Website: bh-photo
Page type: customer-info-address
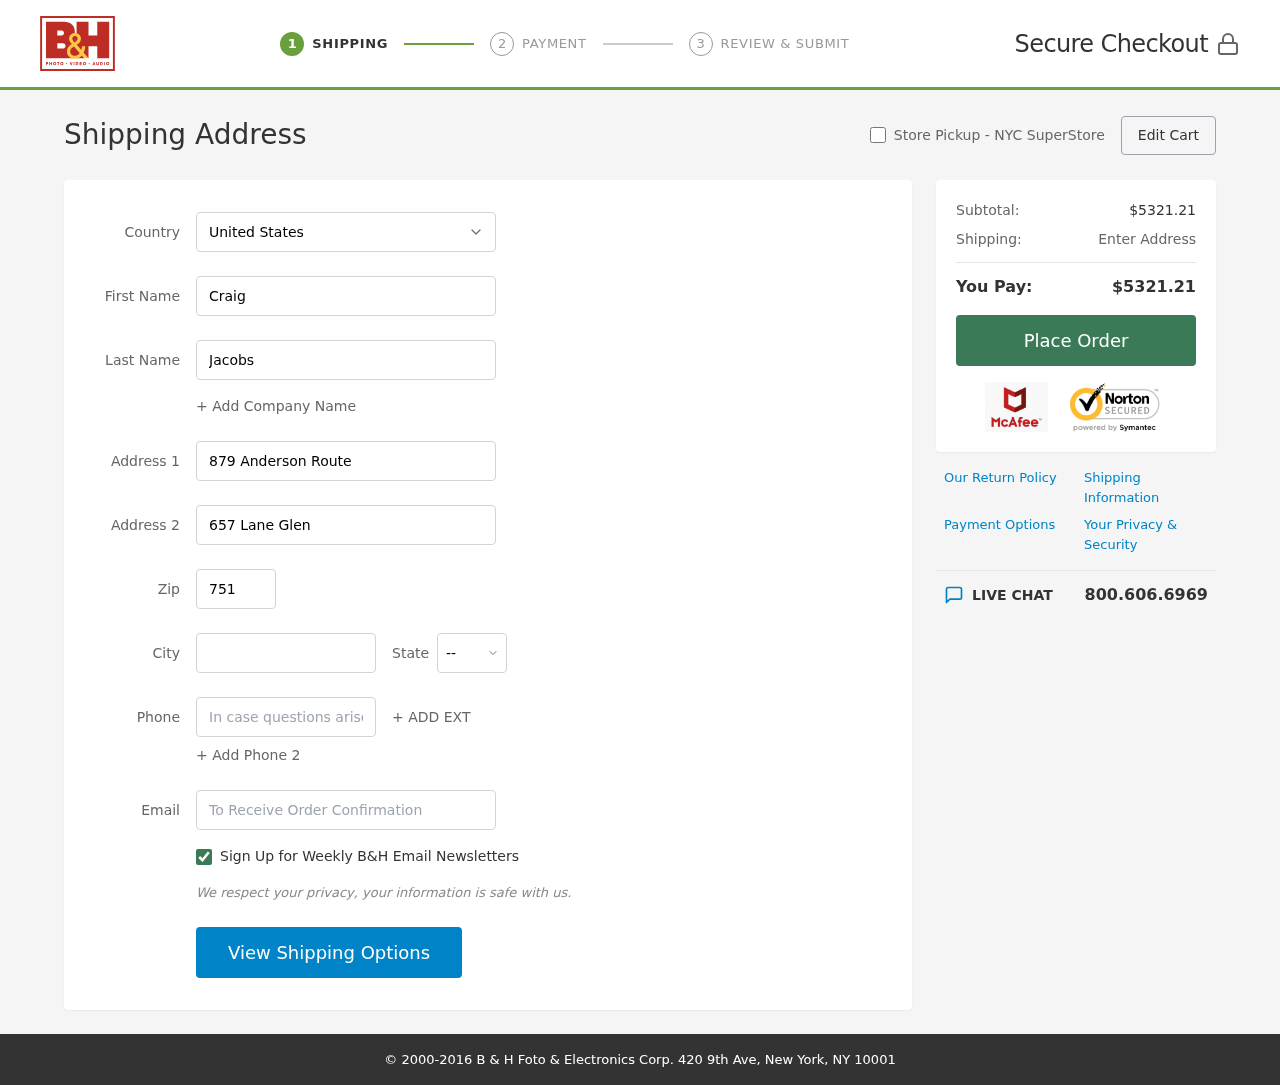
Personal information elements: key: PII_CITY
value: Rhondaland
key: PII_COUNTRY
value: United States
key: PII_EMAIL
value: craig.jacobs@hotmail.com
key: PII_FIRSTNAME
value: Craig
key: PII_LASTNAME
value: Jacobs
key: PII_PHONE
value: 4798442270
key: PII_POSTCODE
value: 75115
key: PII_STATE_ABBR
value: MS
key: PII_STREET
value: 879 Anderson Route
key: PII_STREET2
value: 657 Lane Glen
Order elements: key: ORDER_SUBTOTAL
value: $5321.21
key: ORDER_TOTAL
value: $5321.21